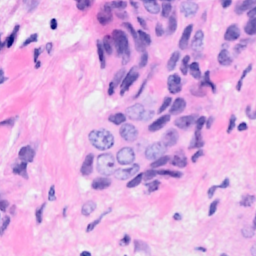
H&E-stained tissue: Breast